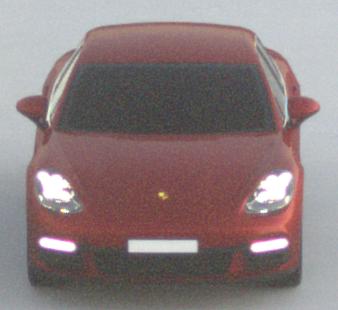
Make: Porsche
Model: Panamera
Detailed model: Panamera (971)
Model produced from: 2016/11
Model produced until: 2018/08
Doors: 5
Color: red
Road condition: dry road
Daytime: sunrise or sunset
Contrast: low contrast